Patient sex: M
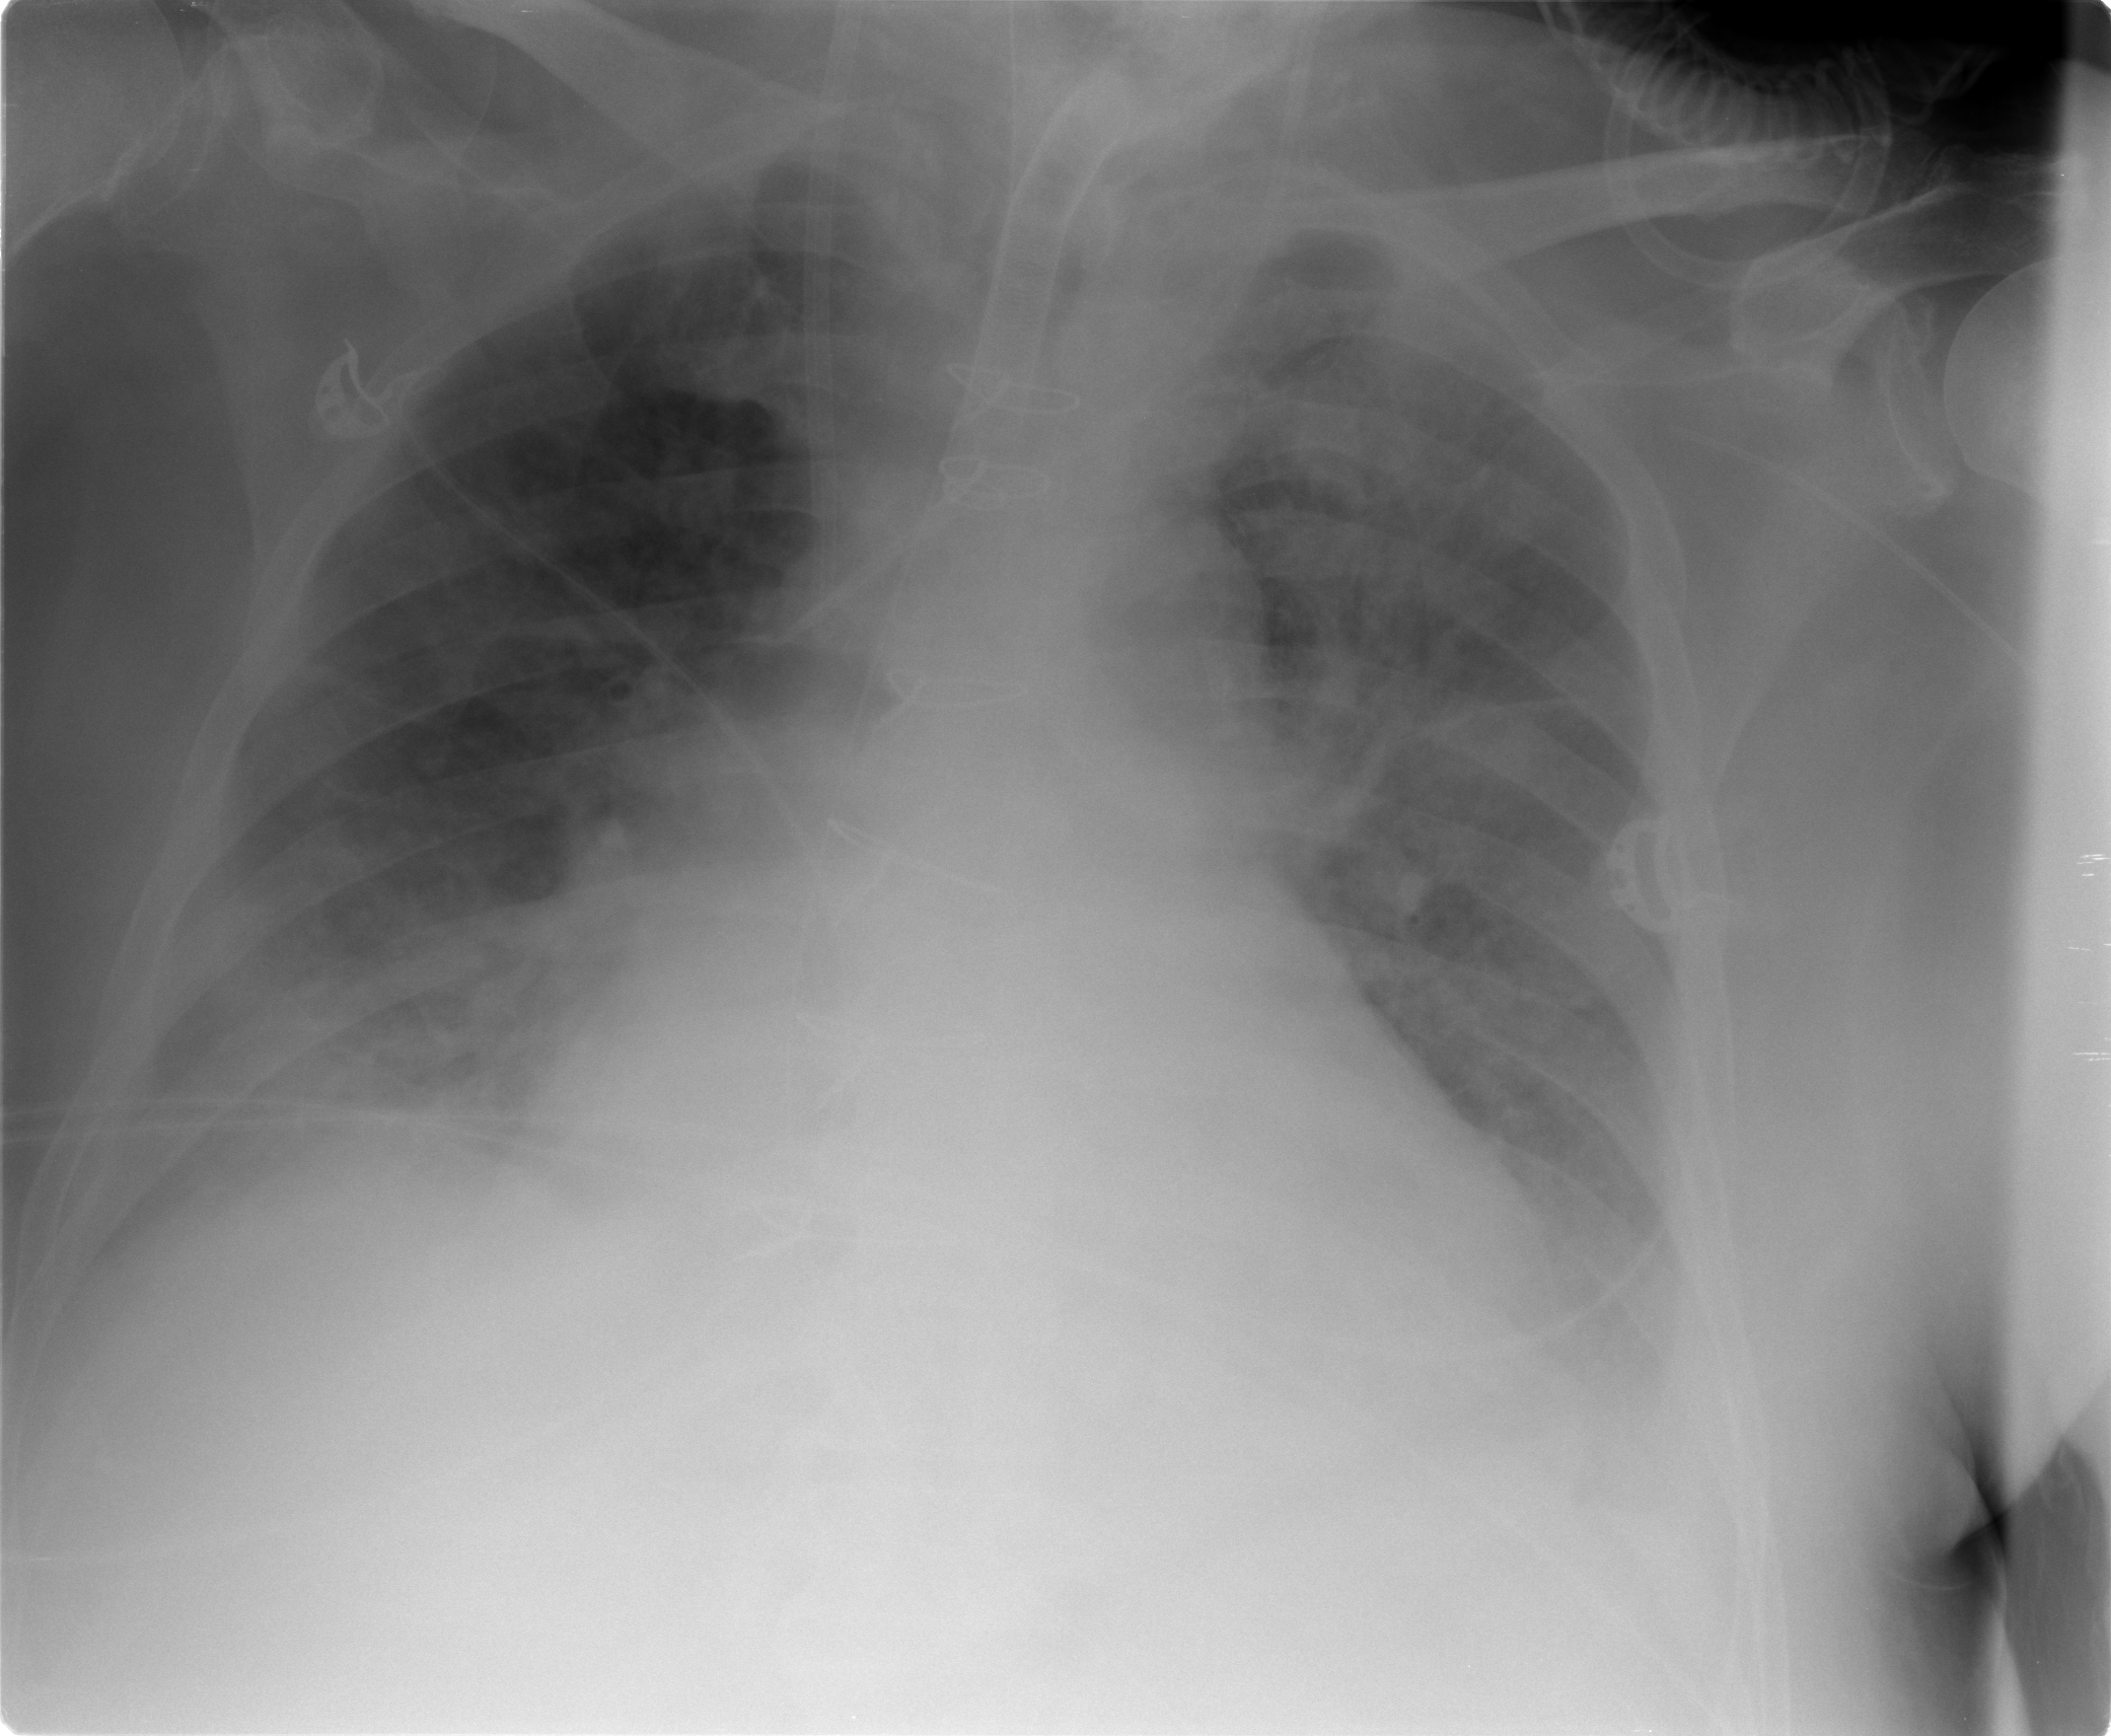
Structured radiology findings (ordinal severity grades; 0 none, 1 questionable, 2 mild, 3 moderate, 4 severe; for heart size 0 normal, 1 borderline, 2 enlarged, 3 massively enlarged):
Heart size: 2
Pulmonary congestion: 3
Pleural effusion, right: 3
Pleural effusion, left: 2
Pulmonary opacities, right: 3
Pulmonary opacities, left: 3
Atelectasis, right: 3
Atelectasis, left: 3